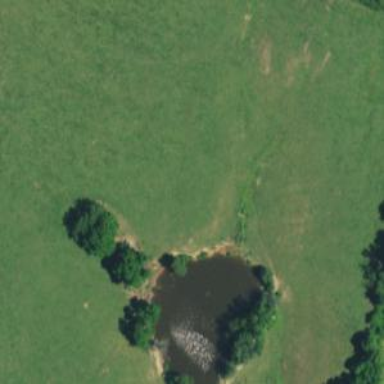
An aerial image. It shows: Pond with natural water.